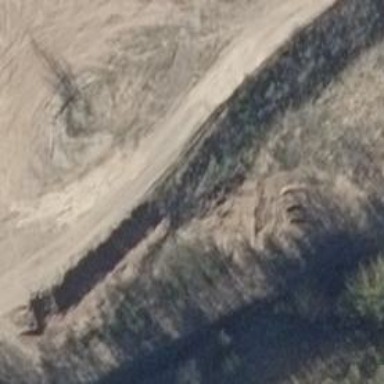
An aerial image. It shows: Sandy track with tracktype of grade5.